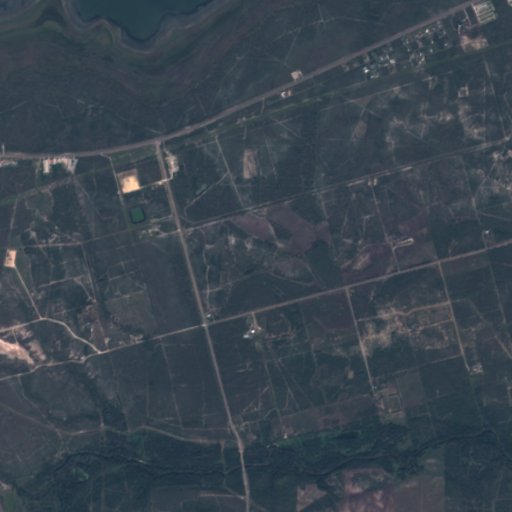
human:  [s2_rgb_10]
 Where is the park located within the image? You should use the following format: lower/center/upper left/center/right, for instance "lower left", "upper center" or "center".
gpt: The park is located in the lower center of the image.
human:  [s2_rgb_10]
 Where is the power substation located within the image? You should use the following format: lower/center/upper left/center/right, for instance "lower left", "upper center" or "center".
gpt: The power substation is located in the upper center of the image.
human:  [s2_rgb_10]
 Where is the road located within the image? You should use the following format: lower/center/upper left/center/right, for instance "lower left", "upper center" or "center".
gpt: There is no road in the image.